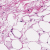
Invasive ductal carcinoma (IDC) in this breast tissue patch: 0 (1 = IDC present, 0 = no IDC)